Question: I keep getting exponents on the y axis and on top of the bar. How do I change it so it stops showing up as exponents. I am also trying to get the y axis to go up to 8 million.
'''
obama <- data.frame(date=c("March 27", "March 31"),
enrollment=c(<PHONE>, <PHONE>))
ggplot(data = obama, aes(x= date, y=enrollment))+
geom_bar(stat = "identity")+
ggtitle("Obamacare Enrollment")+
theme_classic()+
geom_text(aes(label=enrollment), vjust=-0.3, size=3.5
'''

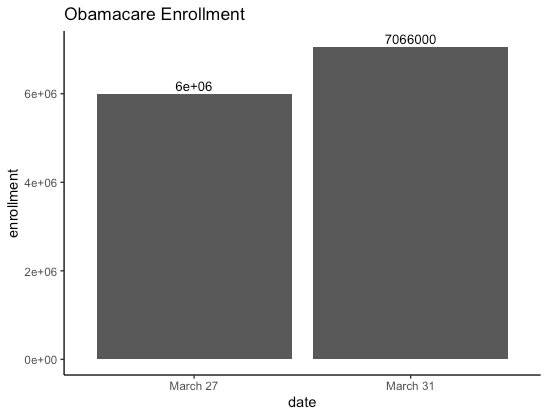
Answer: For the labelling have a look at the 'scales' package which provides e.g. convenience functions 'label_number' and 'number'. The limits of an axis can be set via e.g. the 'limits' argument of the scale:
'''
library(ggplot2)
obama <- data.frame(date=c("March 27", "March 31"),
enrollment=c(<PHONE>, <PHONE>))
ggplot(data = obama, aes(x= date, y=enrollment))+
geom_bar(stat = "identity")+
scale_y_continuous(labels = scales::label_number(), limits = c(NA, 8e6)) +
ggtitle("Obamacare Enrollment")+
theme_classic()+
geom_text(aes(label = scales::number(enrollment)), vjust=-0.3, size=3.5)
'''